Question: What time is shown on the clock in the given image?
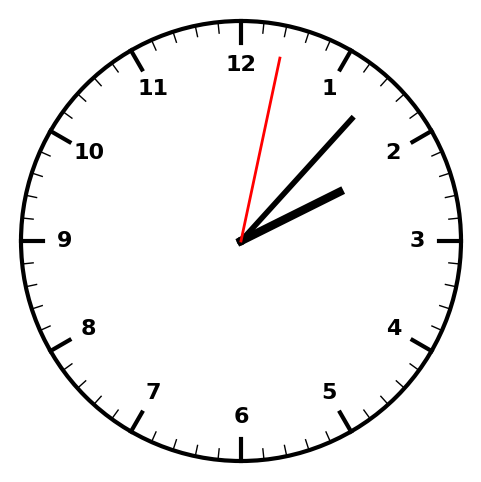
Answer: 02:07:02